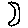
Label: moon